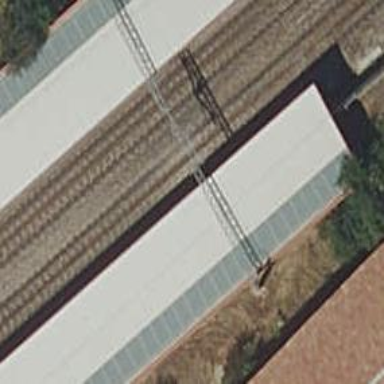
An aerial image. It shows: Stop position for public transport on the railway.